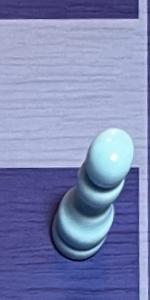
Label: Pawn_White